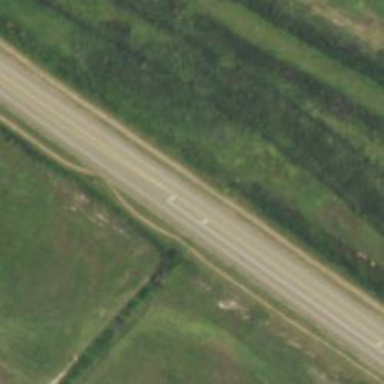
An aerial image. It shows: Secondary road with asphalt surface.